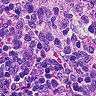
Metastatic tissue present: no